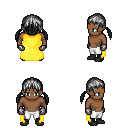
a pixel art fantasy rpg character, male body template, human, dark skin, yellow cape, white pants, gray twin-tailed hairstyle, metal gloves, black shoes, four views (front, back, left, right), 2x2 character sprite sheet, small pixel art, hard edges, no anti-aliasing